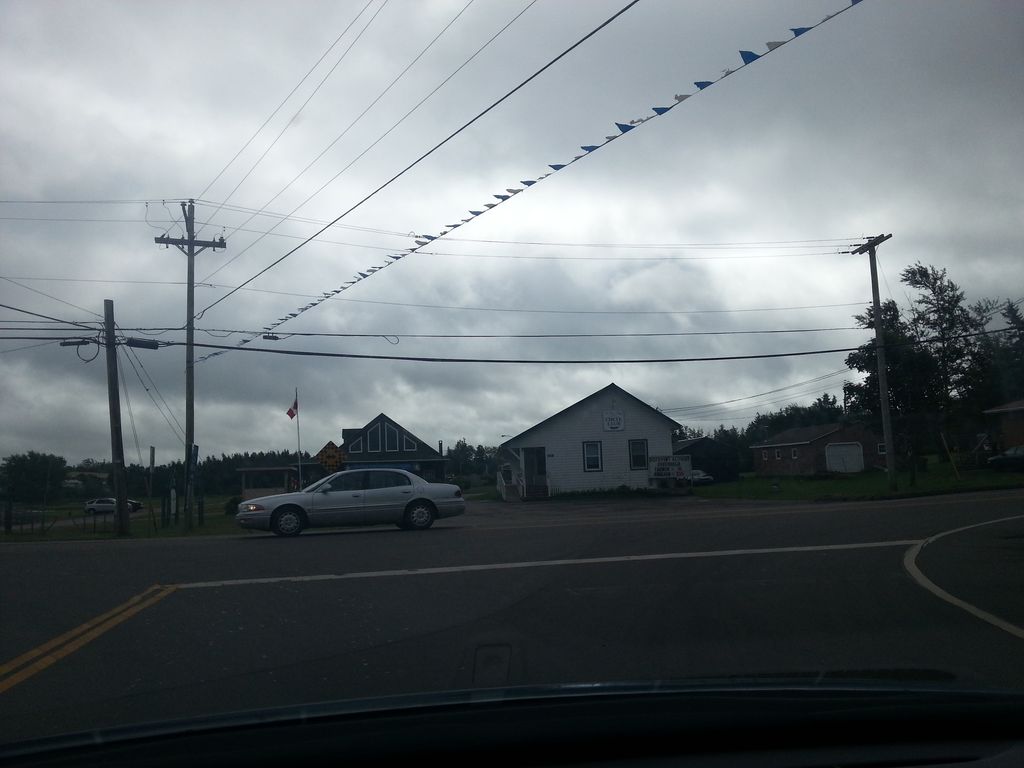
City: charlottetown